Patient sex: M
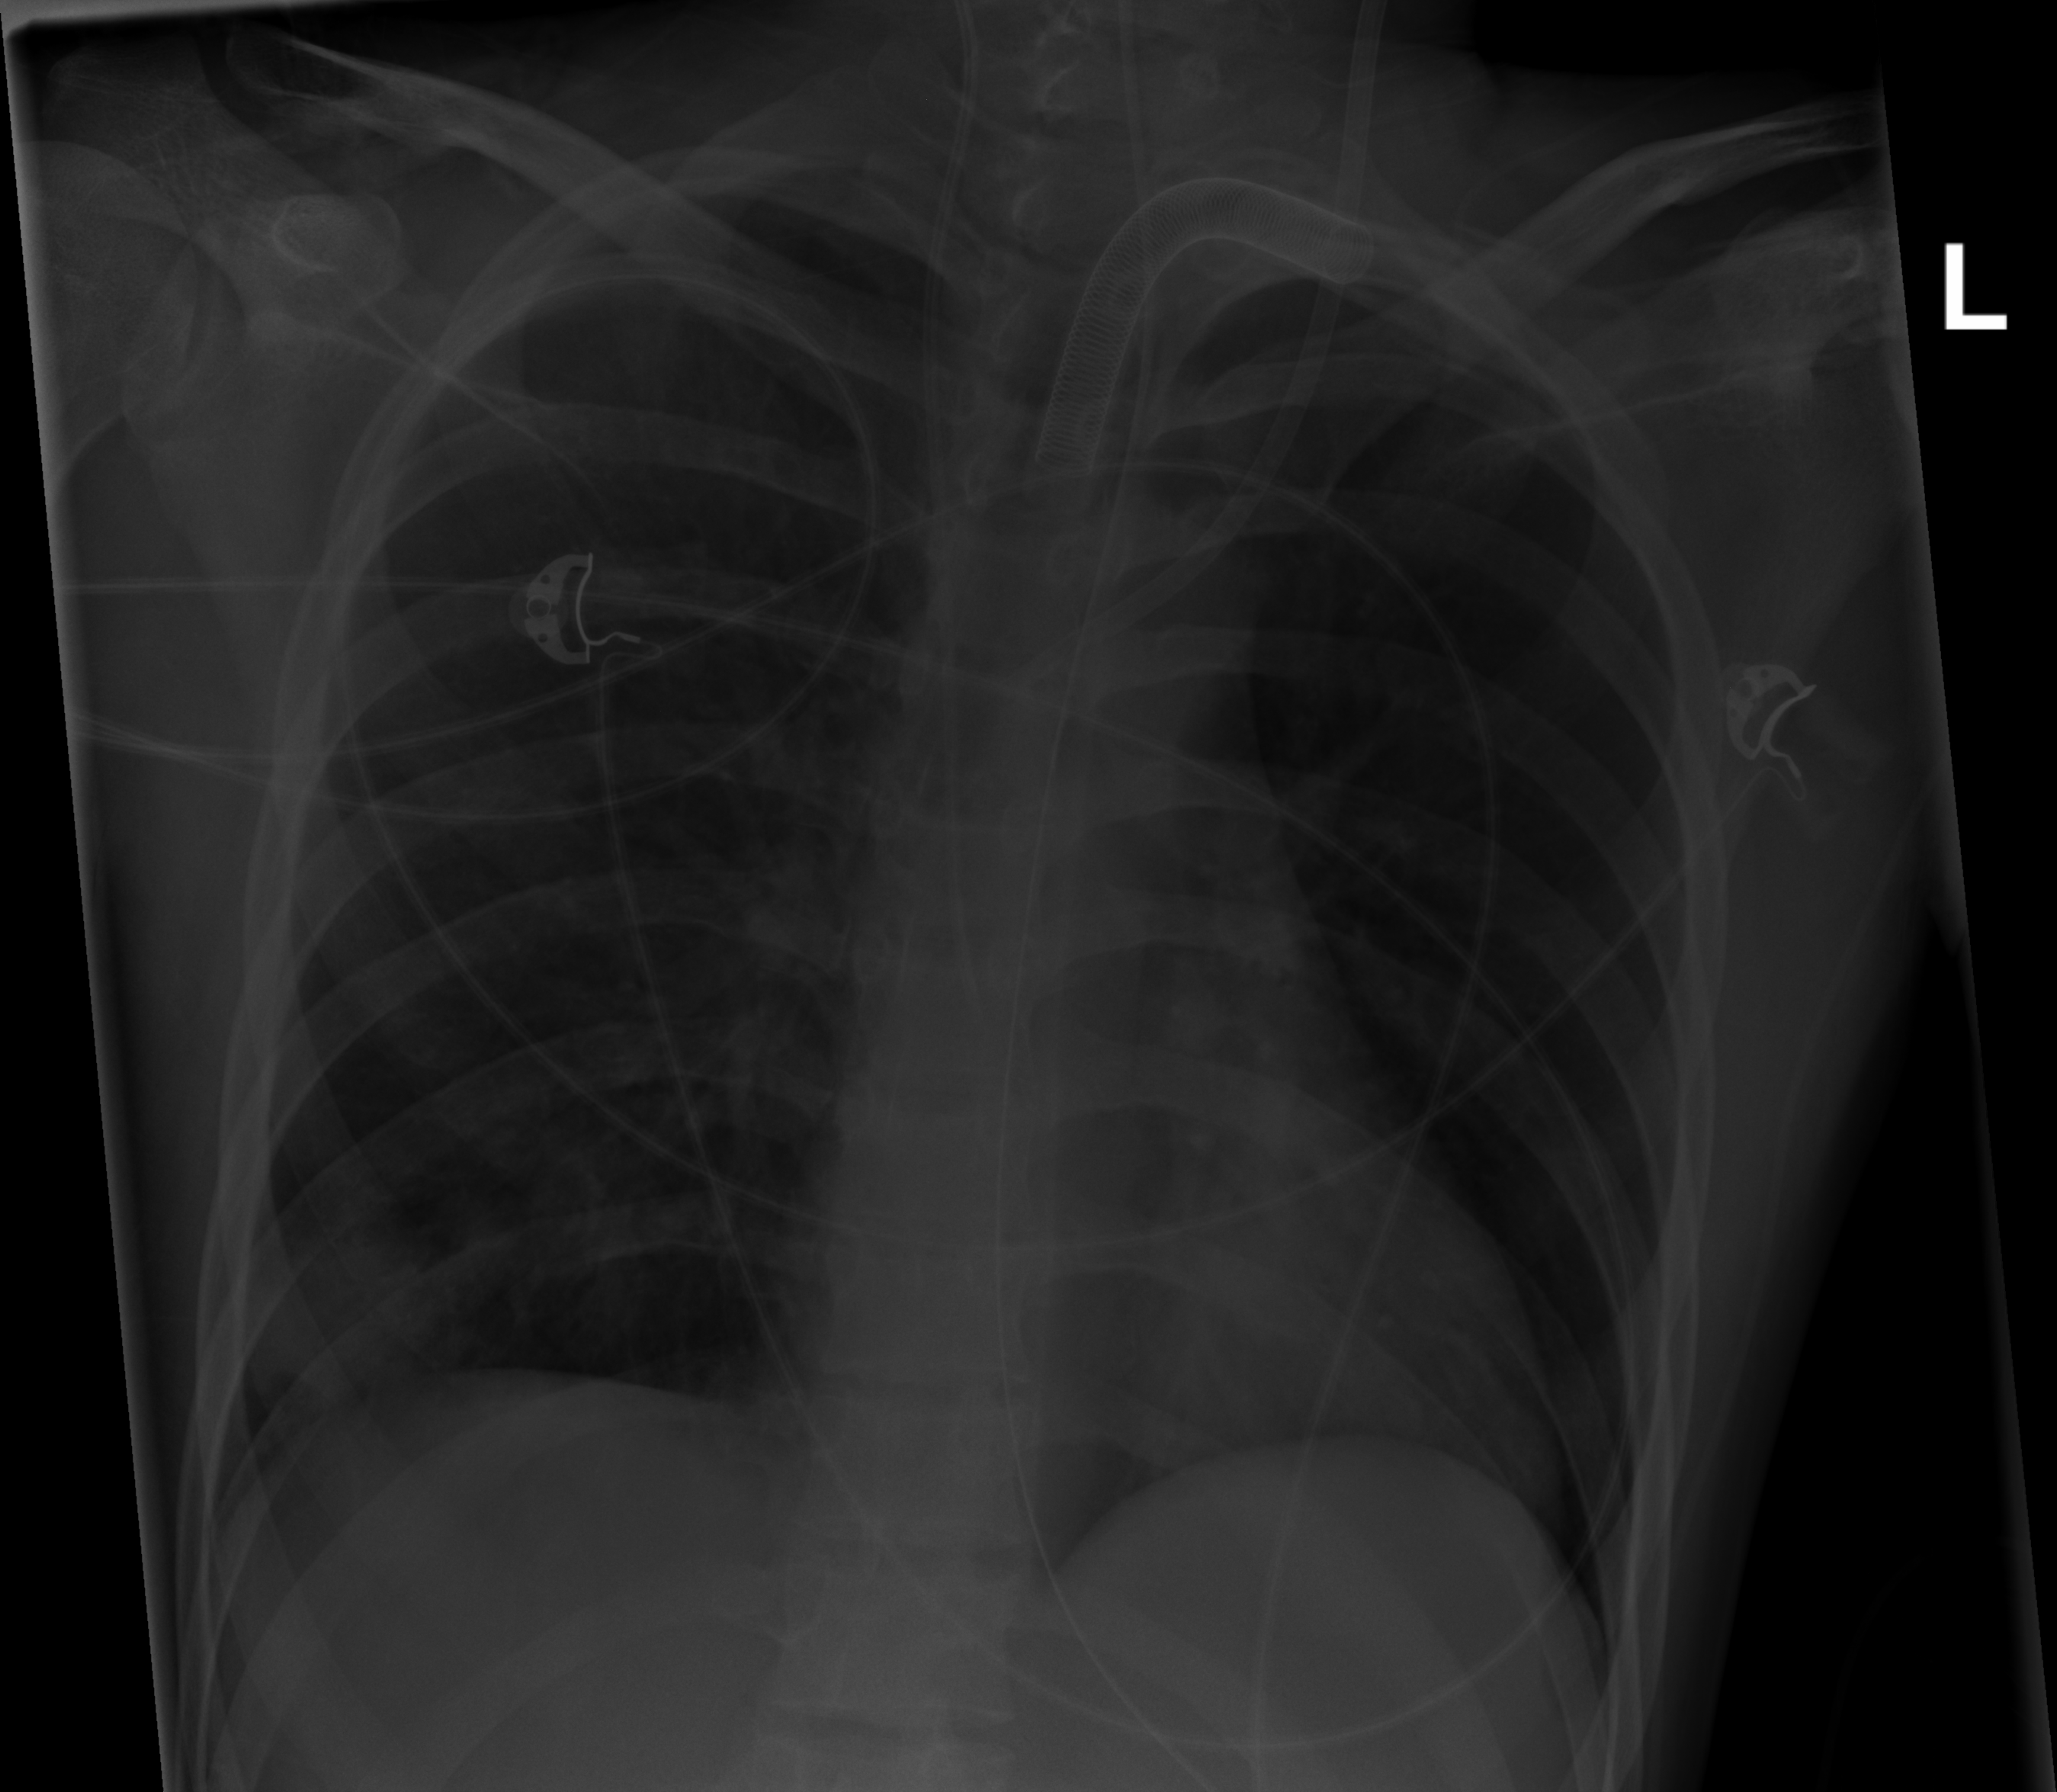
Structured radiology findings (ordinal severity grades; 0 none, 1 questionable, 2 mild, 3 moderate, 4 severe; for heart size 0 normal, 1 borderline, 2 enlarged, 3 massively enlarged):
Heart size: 0
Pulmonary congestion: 0
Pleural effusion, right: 0
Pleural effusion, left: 0
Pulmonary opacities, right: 2
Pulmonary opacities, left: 0
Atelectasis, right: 2
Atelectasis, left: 2